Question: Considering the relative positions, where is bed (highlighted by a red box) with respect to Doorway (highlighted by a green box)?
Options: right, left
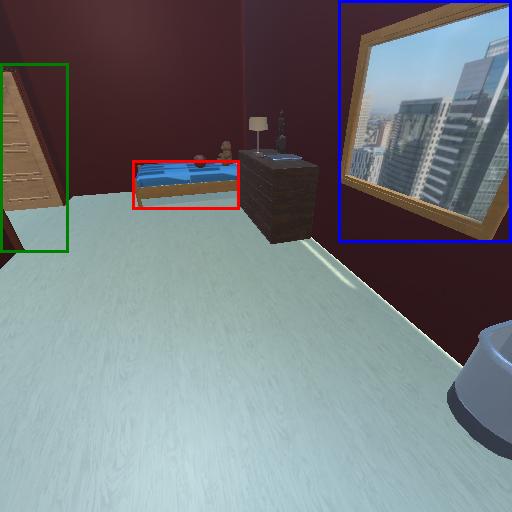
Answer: right